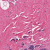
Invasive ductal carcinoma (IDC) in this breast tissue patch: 0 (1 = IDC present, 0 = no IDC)